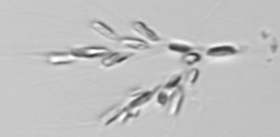
Label: Dinobryon